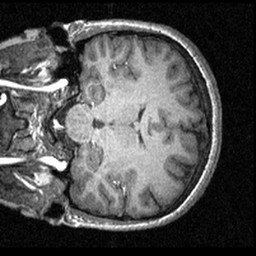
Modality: T1w
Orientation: coronal
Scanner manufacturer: siemens
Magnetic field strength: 3 T
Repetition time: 1.57 s
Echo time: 0.00304 s